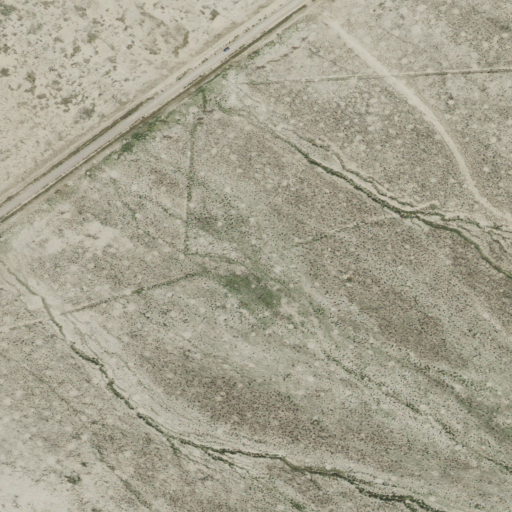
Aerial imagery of valley in Utah named Indian Wash containing shrub, grassland, open development, and low intensity development